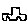
Label: car